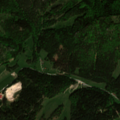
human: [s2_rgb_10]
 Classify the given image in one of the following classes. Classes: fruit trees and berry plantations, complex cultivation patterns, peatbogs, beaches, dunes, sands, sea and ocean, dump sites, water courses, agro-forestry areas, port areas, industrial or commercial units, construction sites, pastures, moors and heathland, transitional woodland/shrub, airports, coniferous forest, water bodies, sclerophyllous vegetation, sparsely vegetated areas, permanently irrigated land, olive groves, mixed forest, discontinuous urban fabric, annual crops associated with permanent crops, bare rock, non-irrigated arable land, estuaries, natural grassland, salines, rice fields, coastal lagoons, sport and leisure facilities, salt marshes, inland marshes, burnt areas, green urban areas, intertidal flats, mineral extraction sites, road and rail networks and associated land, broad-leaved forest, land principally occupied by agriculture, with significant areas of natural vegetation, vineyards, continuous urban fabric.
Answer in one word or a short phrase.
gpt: discontinuous urban fabric, pastures, coniferous forest, mixed forest